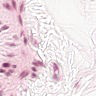
Metastatic tissue present: no